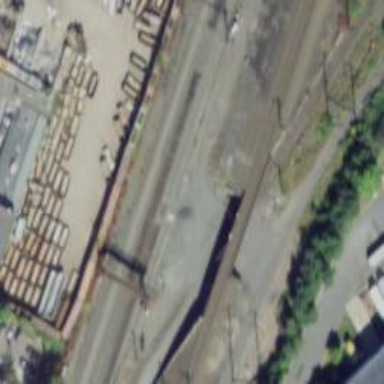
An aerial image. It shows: Bridge over railway with electrified contact lines.